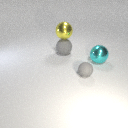
large cyan metal sphere behind small gray rubber sphere